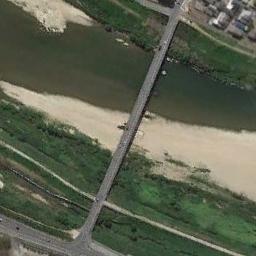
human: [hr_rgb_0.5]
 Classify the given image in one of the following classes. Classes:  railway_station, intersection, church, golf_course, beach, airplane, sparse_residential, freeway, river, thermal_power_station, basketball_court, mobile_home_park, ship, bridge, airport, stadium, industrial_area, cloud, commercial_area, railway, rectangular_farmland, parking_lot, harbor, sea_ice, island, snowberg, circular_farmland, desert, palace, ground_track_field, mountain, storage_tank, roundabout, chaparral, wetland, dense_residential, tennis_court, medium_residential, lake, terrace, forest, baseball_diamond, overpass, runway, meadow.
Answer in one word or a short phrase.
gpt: bridge